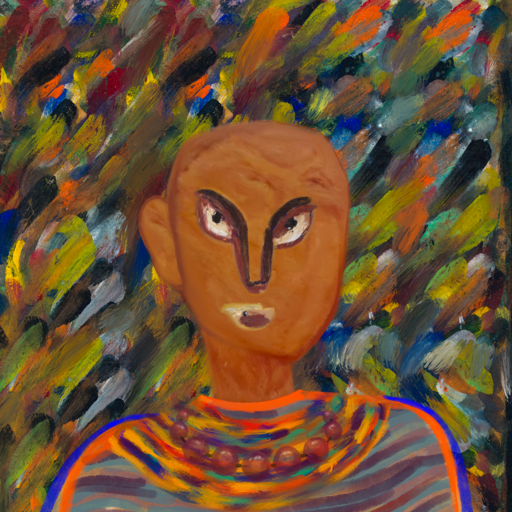
Background: An_Impression, Head And Neck Front: Pious_Lady, Face Front: After_Raid, Bust: Experience, Hair Front: Blank, Head Accessory: Blank, Second Necklace: An_Impression_2, Necklace: Irani_2, Baby: Blank